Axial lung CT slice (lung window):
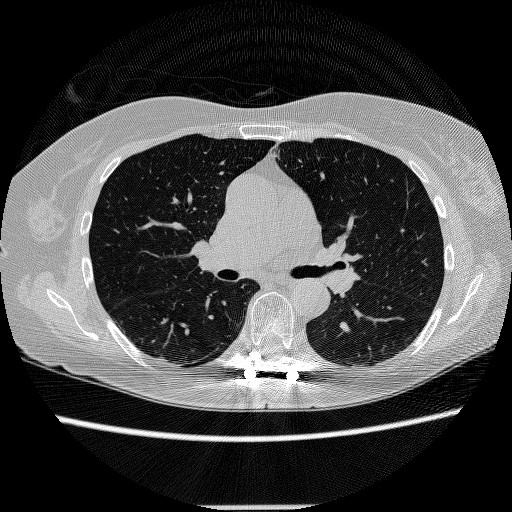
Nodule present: no